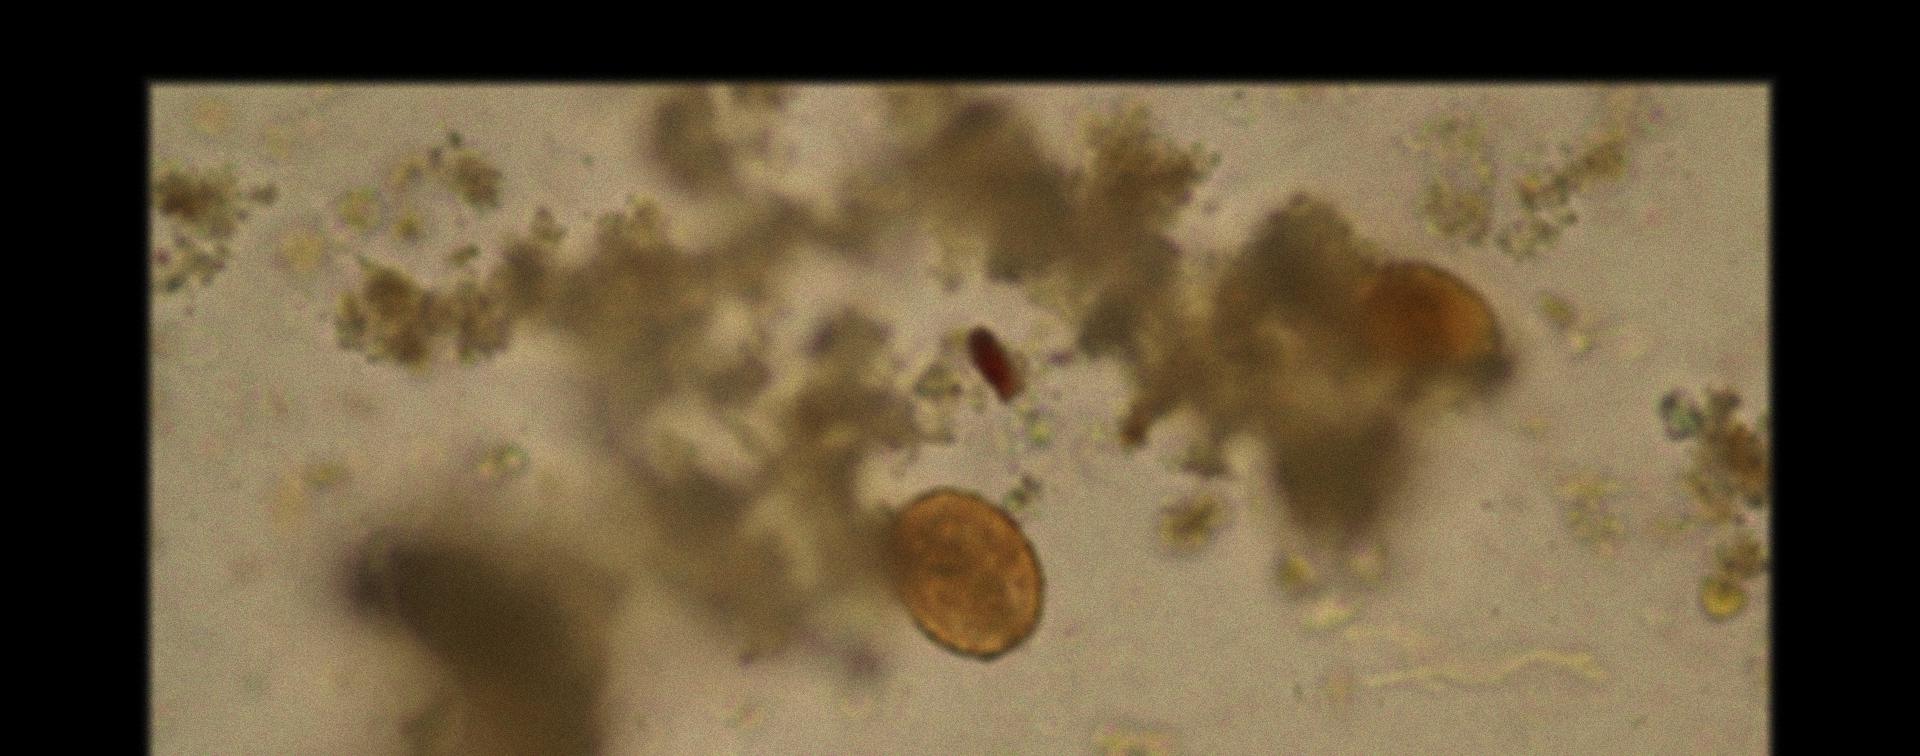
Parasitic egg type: Ascaris lumbricoides